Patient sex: M
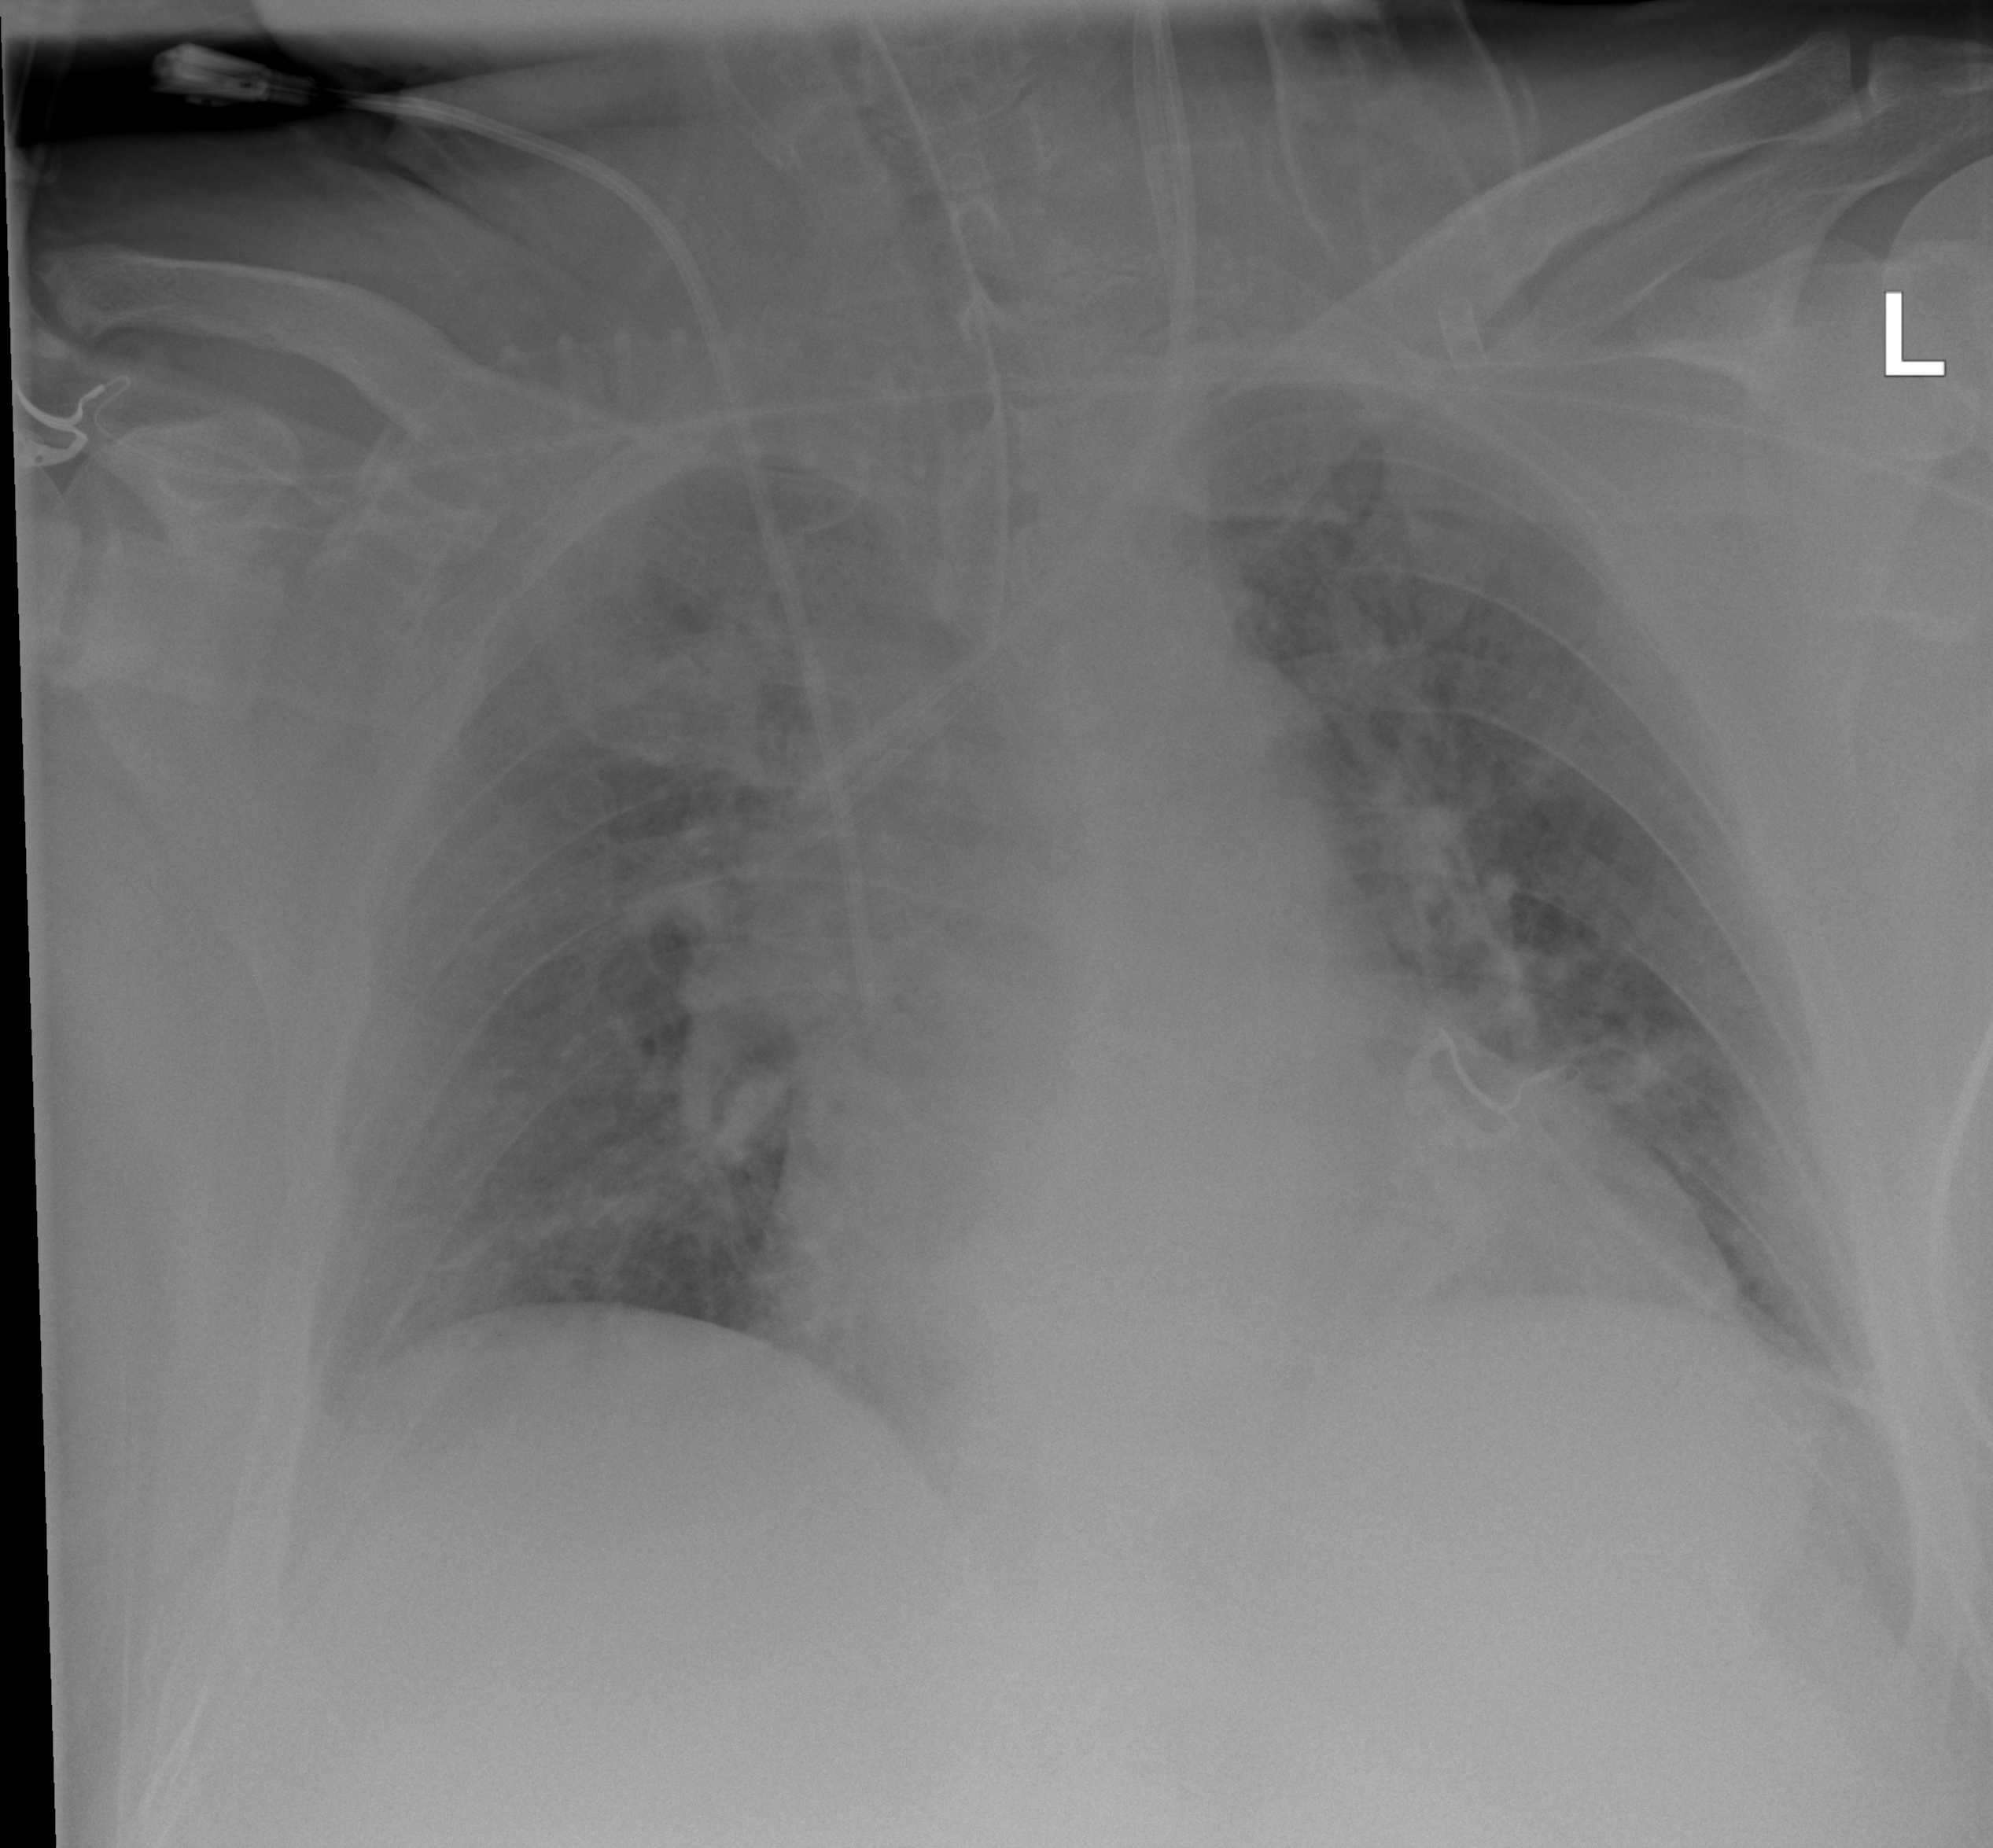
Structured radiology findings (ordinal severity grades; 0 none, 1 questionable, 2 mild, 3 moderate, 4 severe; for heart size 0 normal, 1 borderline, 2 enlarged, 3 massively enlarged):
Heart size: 2
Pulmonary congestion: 3
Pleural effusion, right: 2
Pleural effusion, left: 2
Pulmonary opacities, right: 1
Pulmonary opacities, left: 1
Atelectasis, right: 2
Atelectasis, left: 3